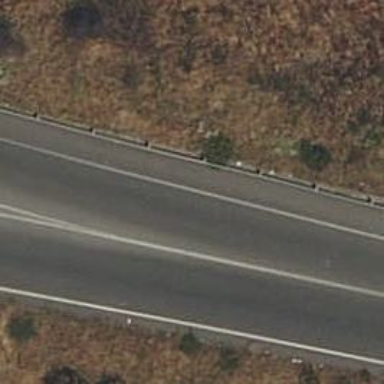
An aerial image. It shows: Motorway link.